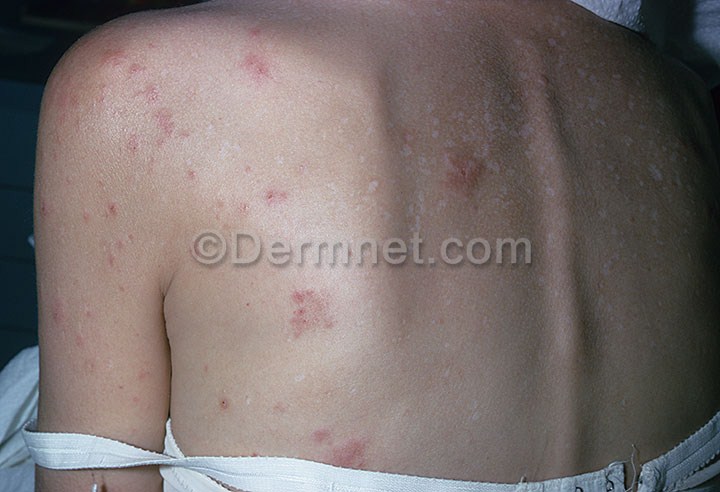
Disease: Bullous Disease Photos